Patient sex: M
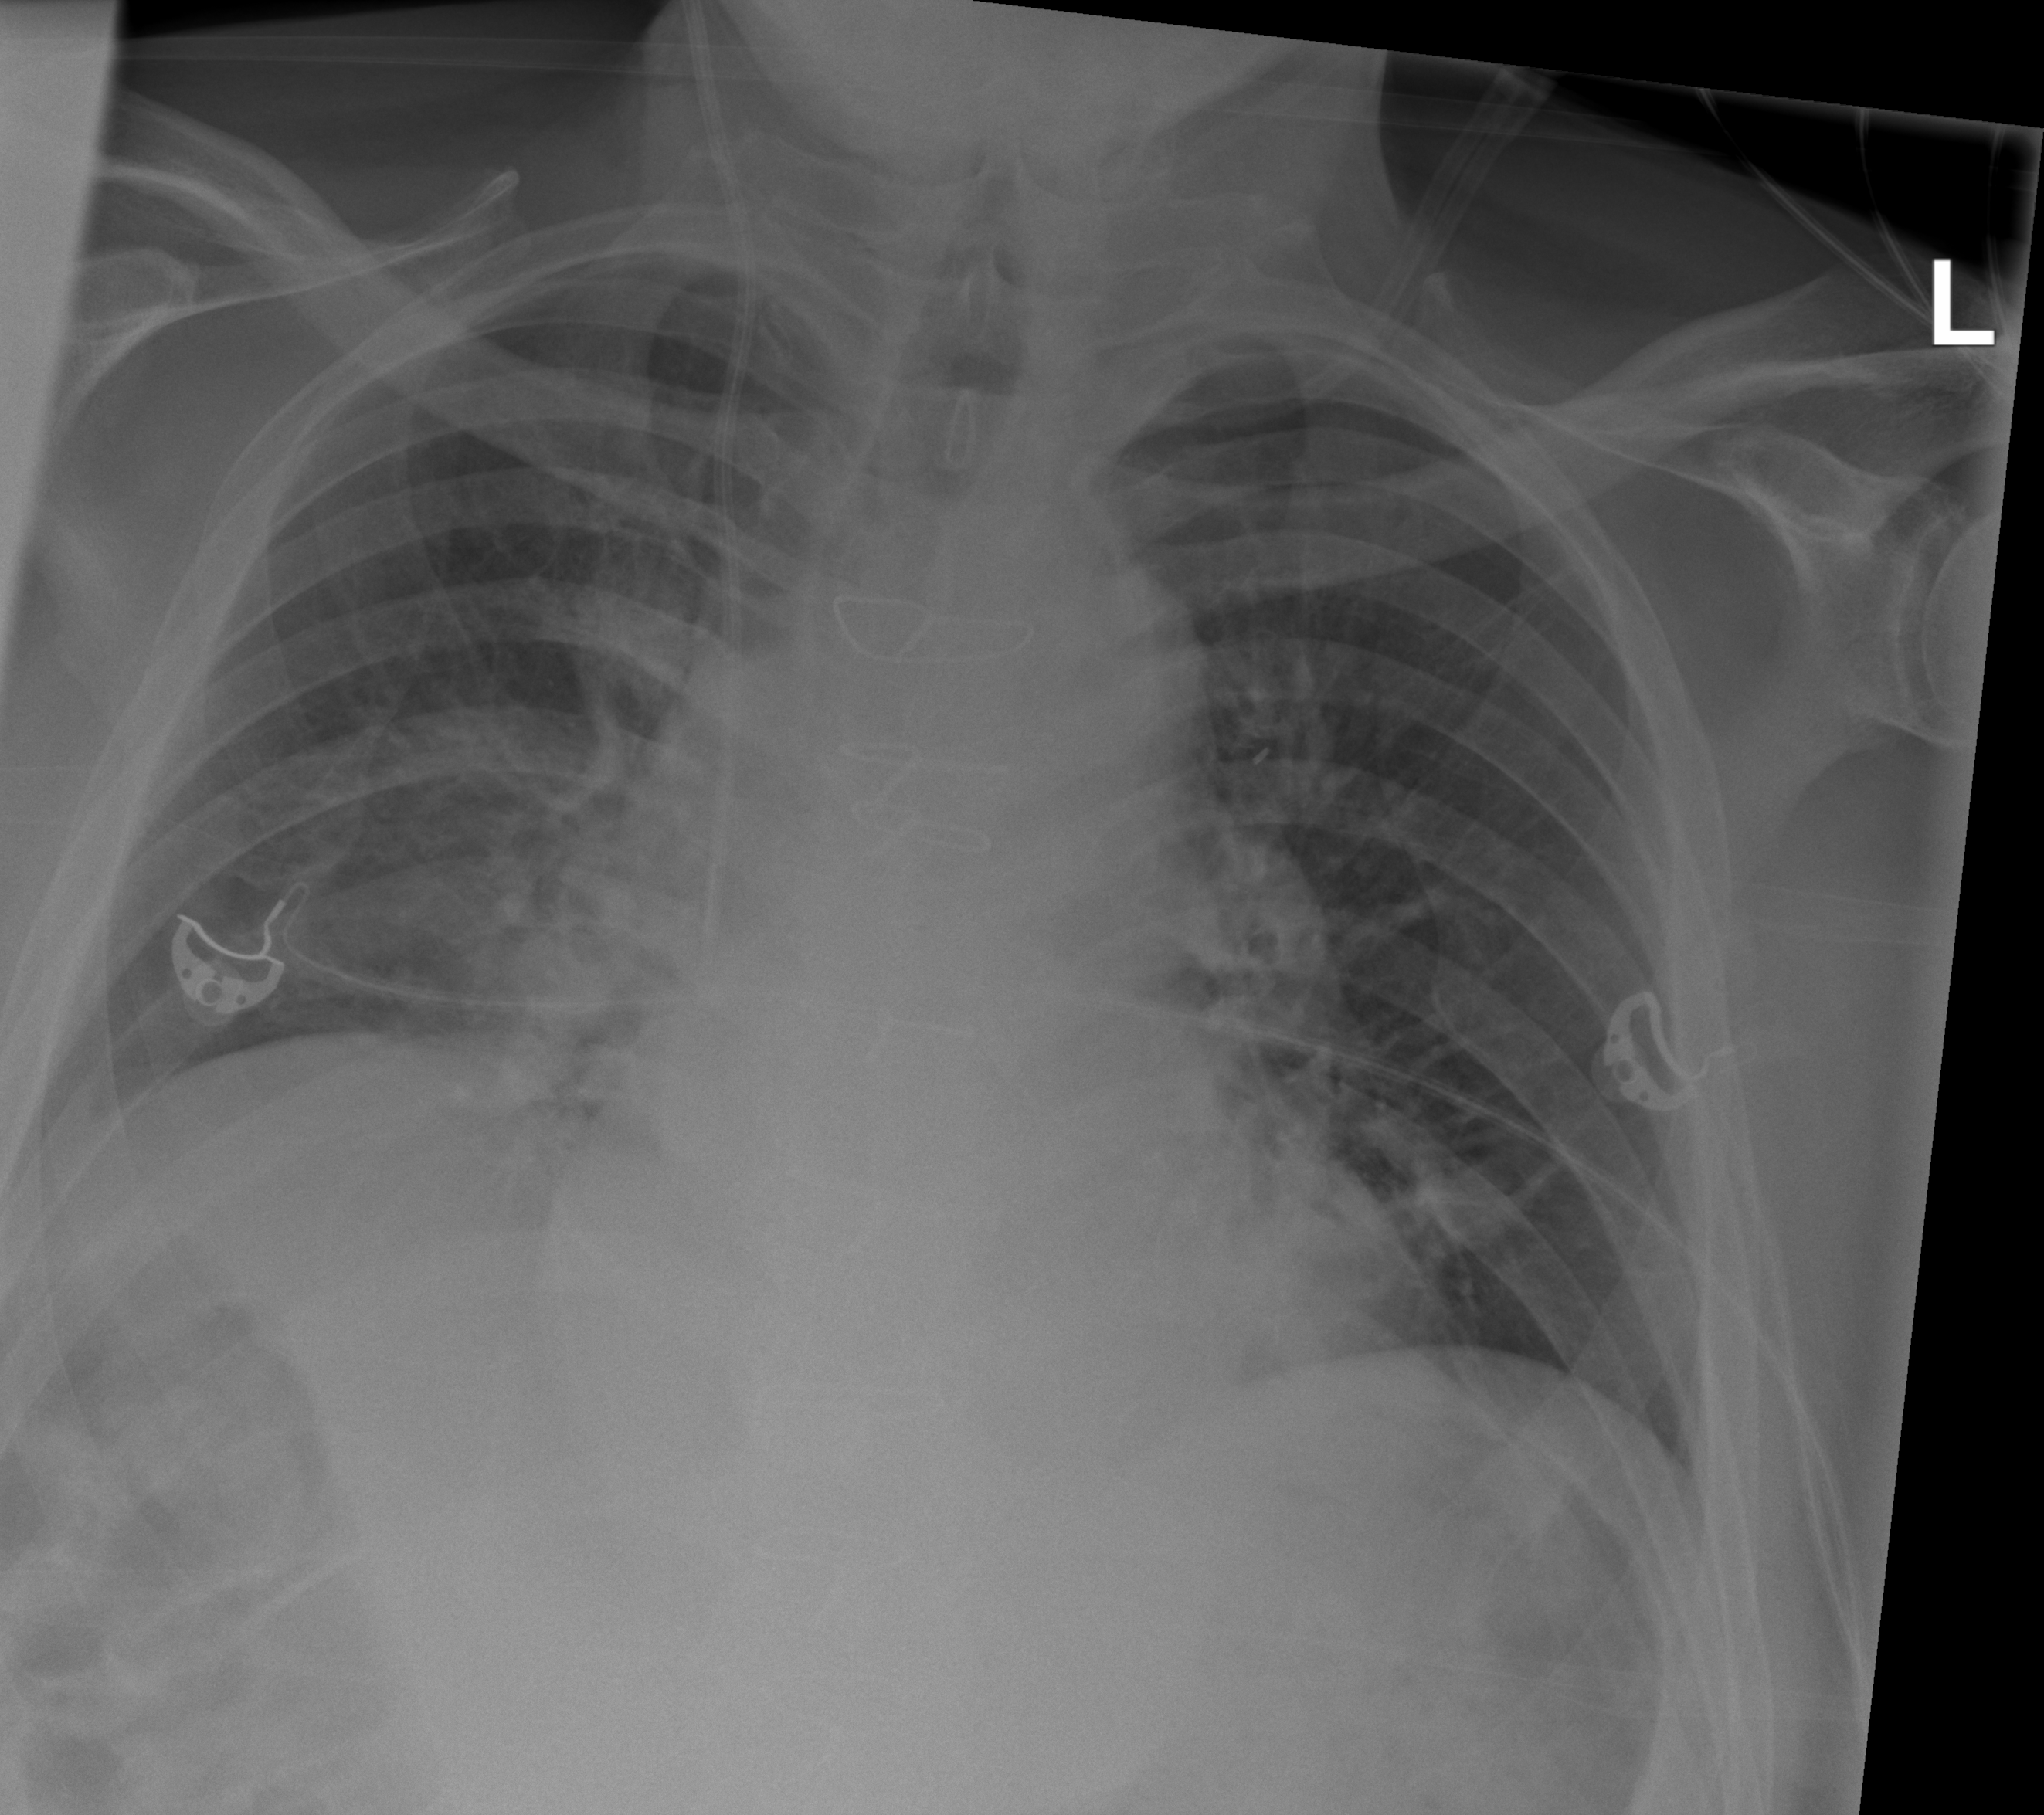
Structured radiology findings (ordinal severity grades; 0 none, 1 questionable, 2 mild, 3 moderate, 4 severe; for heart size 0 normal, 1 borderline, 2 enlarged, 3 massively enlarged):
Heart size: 1
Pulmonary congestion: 2
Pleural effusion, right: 1
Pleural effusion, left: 0
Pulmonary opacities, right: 0
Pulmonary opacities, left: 0
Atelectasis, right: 2
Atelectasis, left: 2